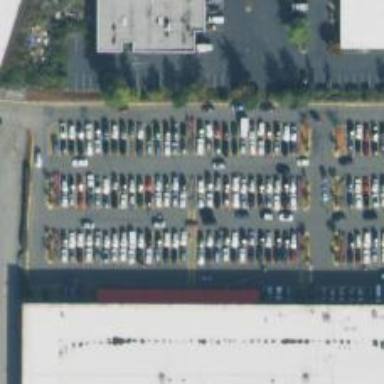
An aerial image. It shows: Trolley bay.